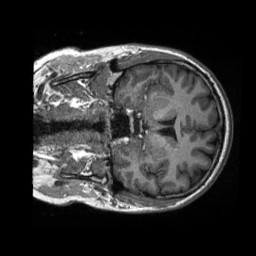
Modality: T1w
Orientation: coronal
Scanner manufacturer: siemens
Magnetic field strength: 3 T
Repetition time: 2.3 s
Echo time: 0.00288 s